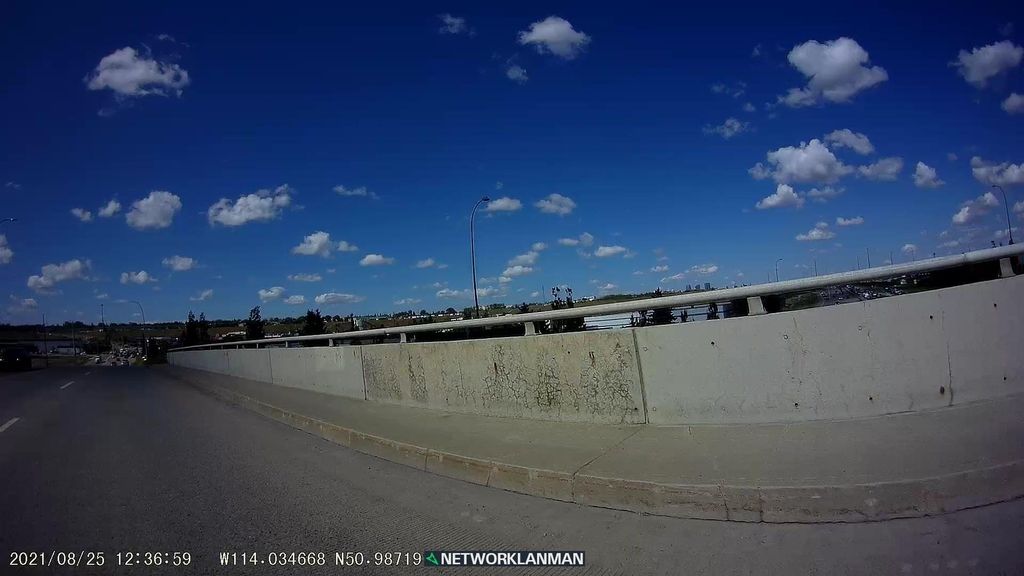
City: calgary